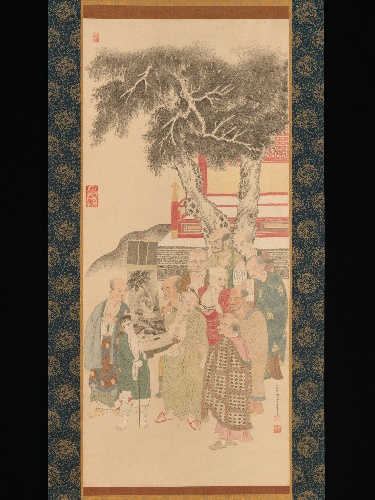
Title: 加藤信清筆　羅漢図|Ten Rakan Examining a Painting of White-Robed Kannon
Artist: Katō Nobukiyo
Artist bio: Japanese, 1734–1810
Date: 1788–92
Object type: Hanging scroll
Classification: Paintings
Medium: Hanging scroll; ink and color on paper
Culture: Japan
Period: Edo period (1615–1868)
Dimensions: Image: 55 1/4 × 22 3/4 in. (140.3 × 57.8 cm)
Overall with mounting: 91 1/8 × 32 5/8 in. (231.5 × 82.9 cm)
Department: Asian Art
Credit line: Mary Griggs Burke Collection, Gift of the Mary and Jackson Burke Foundation, 2015
Accession year: 2015
Repository: Metropolitan Museum of Art, New York, NY
Tags: Men|Painting